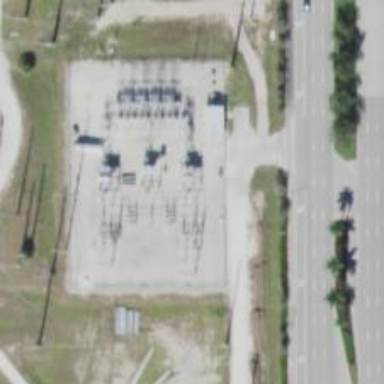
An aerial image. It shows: Switch for power supply.